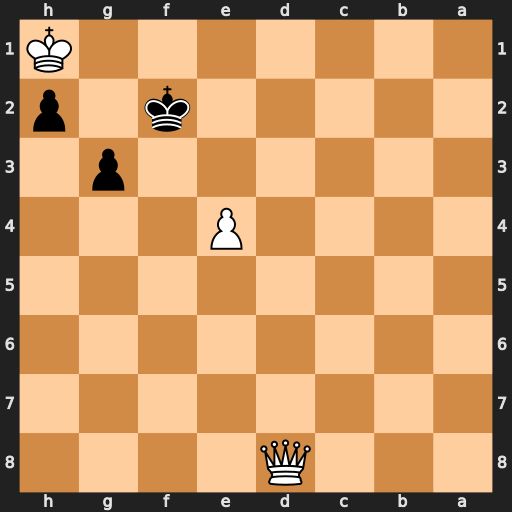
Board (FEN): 3Q4/8/8/8/4P3/6p1/5k1p/7K
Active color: b
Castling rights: -
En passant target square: -
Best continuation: g2+ Kxh2 g1=Q+ Kh3 Qg3#